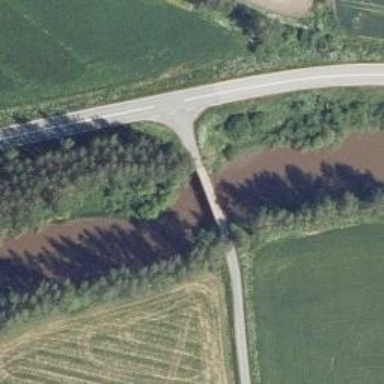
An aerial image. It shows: Unclassified road on bridge.